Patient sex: M
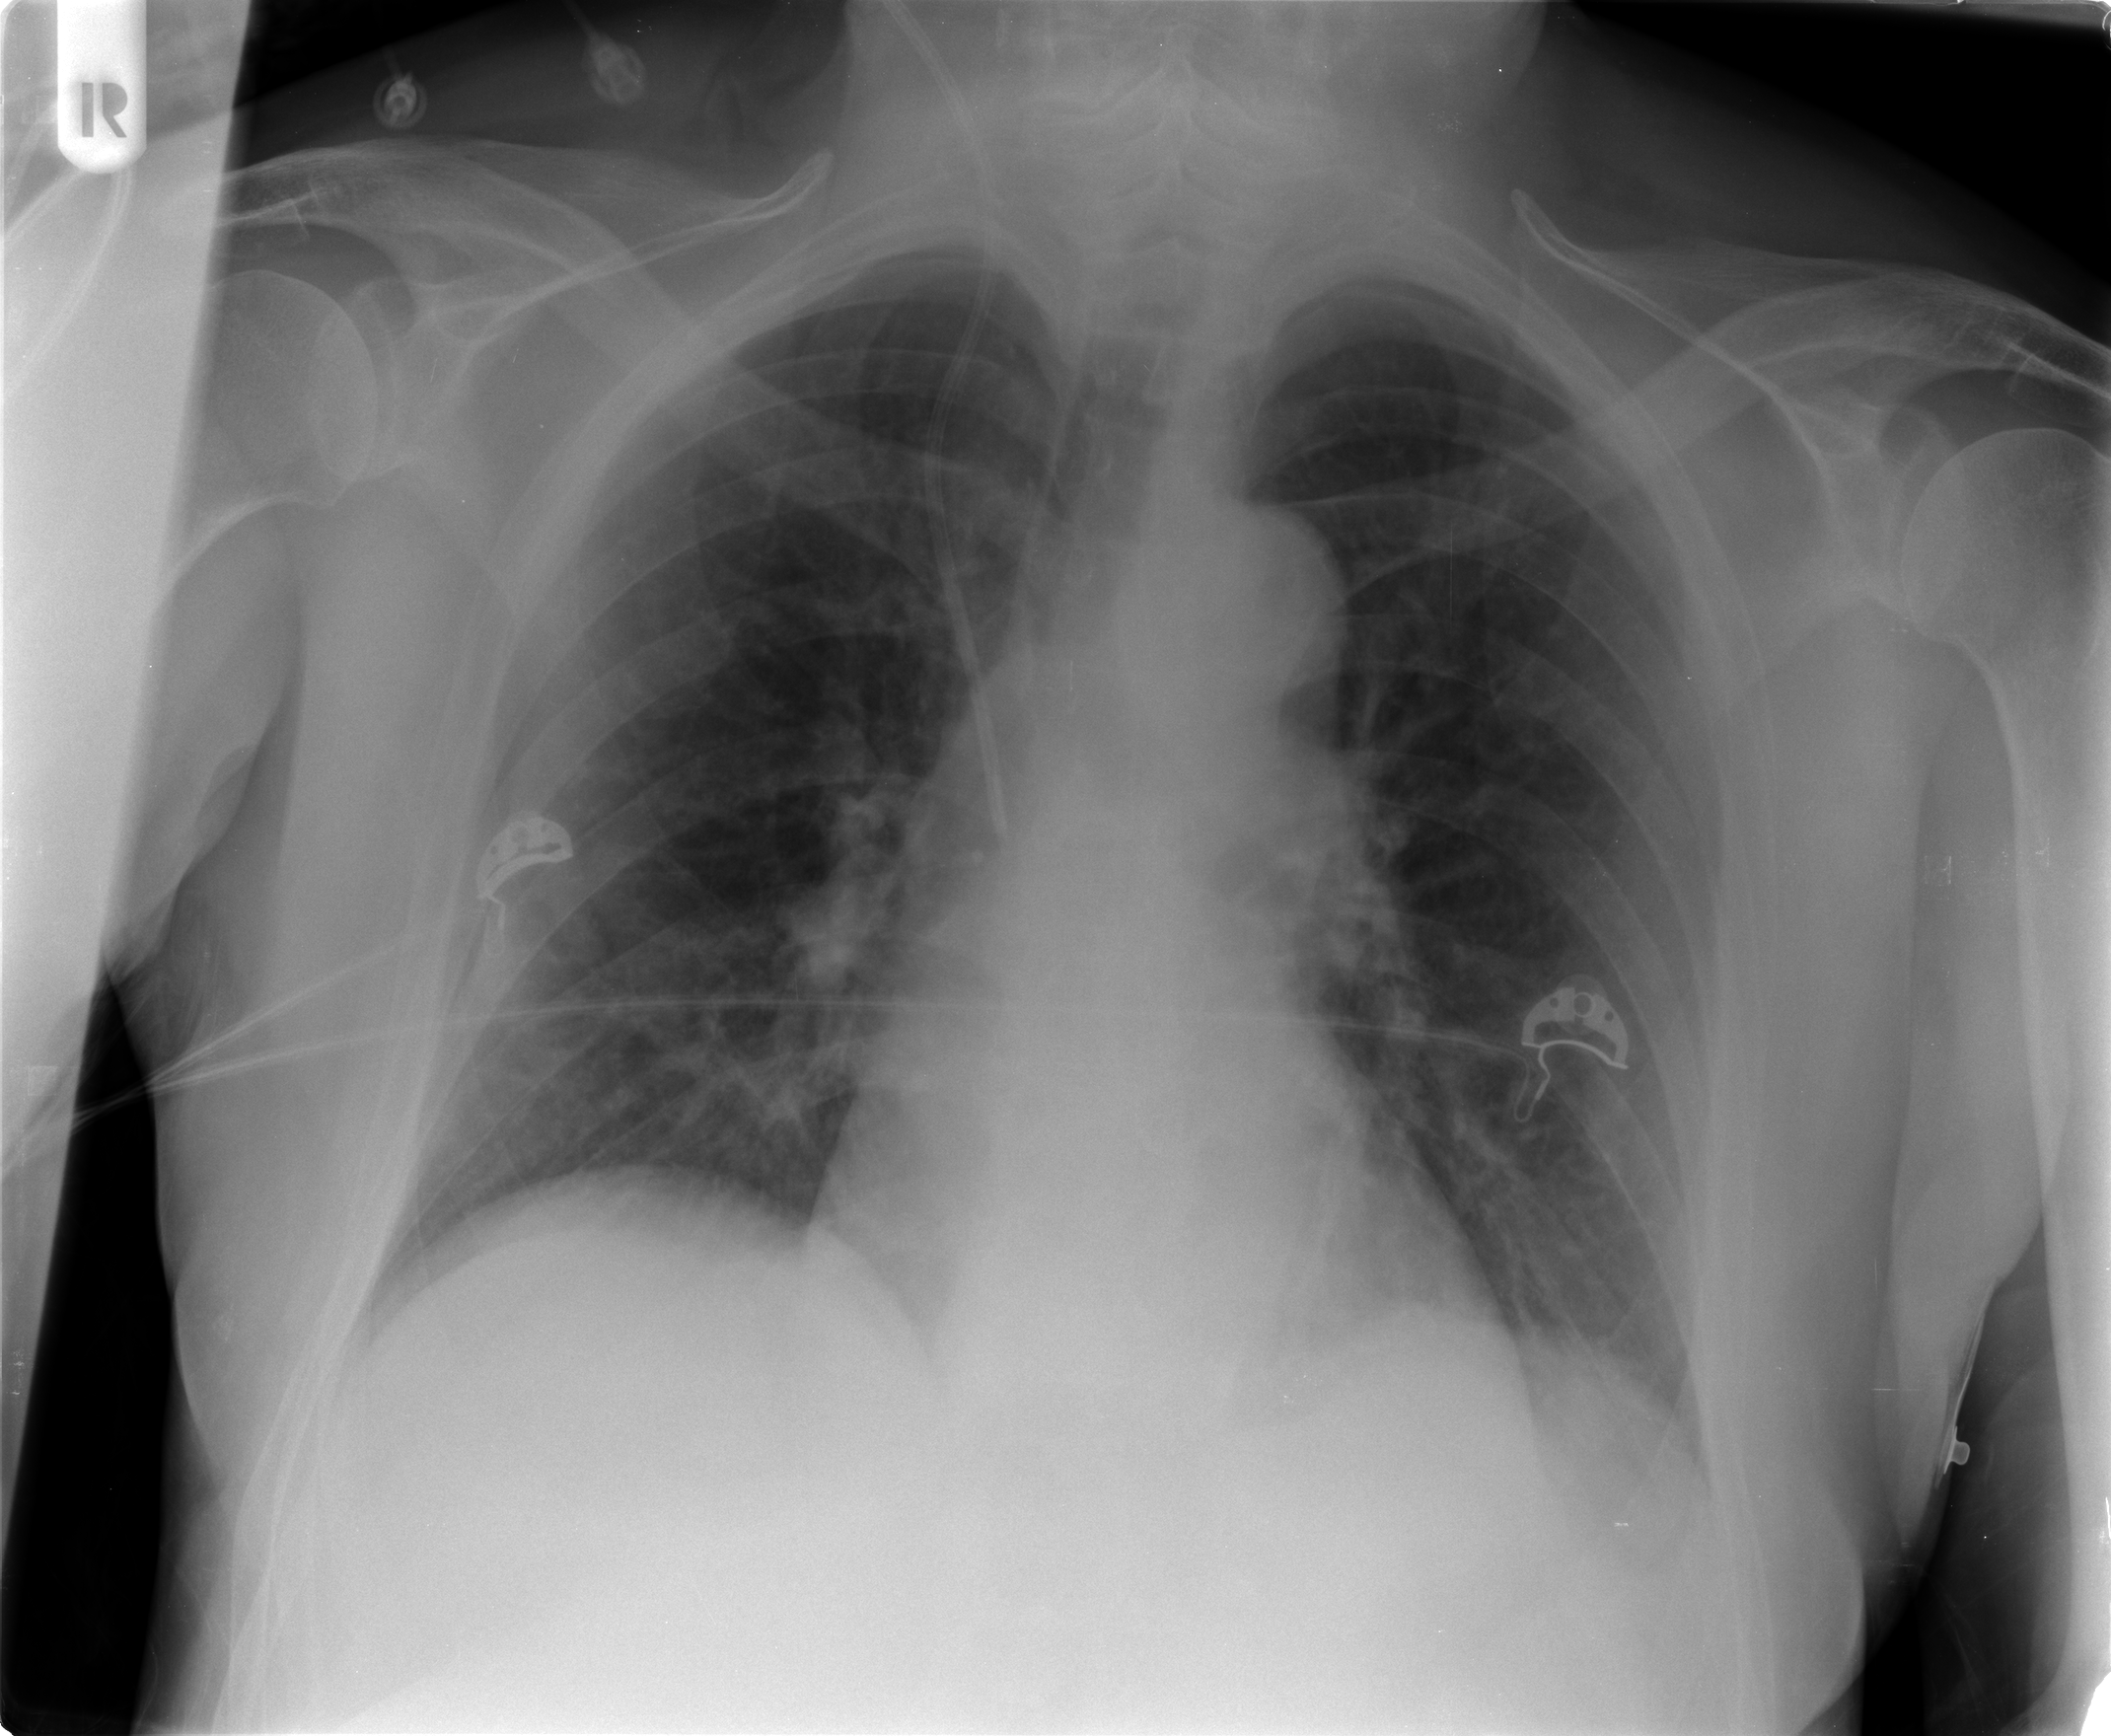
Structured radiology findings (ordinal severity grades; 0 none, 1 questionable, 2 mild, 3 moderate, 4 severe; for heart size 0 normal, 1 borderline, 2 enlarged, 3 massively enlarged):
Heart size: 0
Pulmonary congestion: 0
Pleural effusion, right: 0
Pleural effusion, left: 0
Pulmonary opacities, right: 0
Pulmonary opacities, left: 0
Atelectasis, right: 1
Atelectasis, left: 1